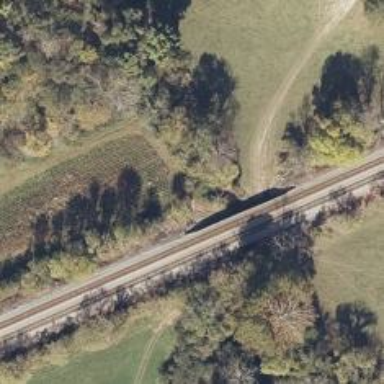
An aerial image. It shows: Railway bridge.